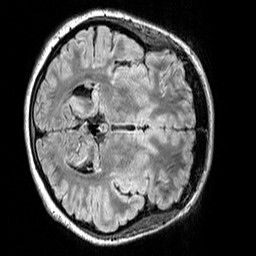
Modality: FLAIR
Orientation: axial
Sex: female
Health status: ill
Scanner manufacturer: siemens
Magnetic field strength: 3 T
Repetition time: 5 s
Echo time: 0.388 s